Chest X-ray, PA view. Patient: 48 years old, sex F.
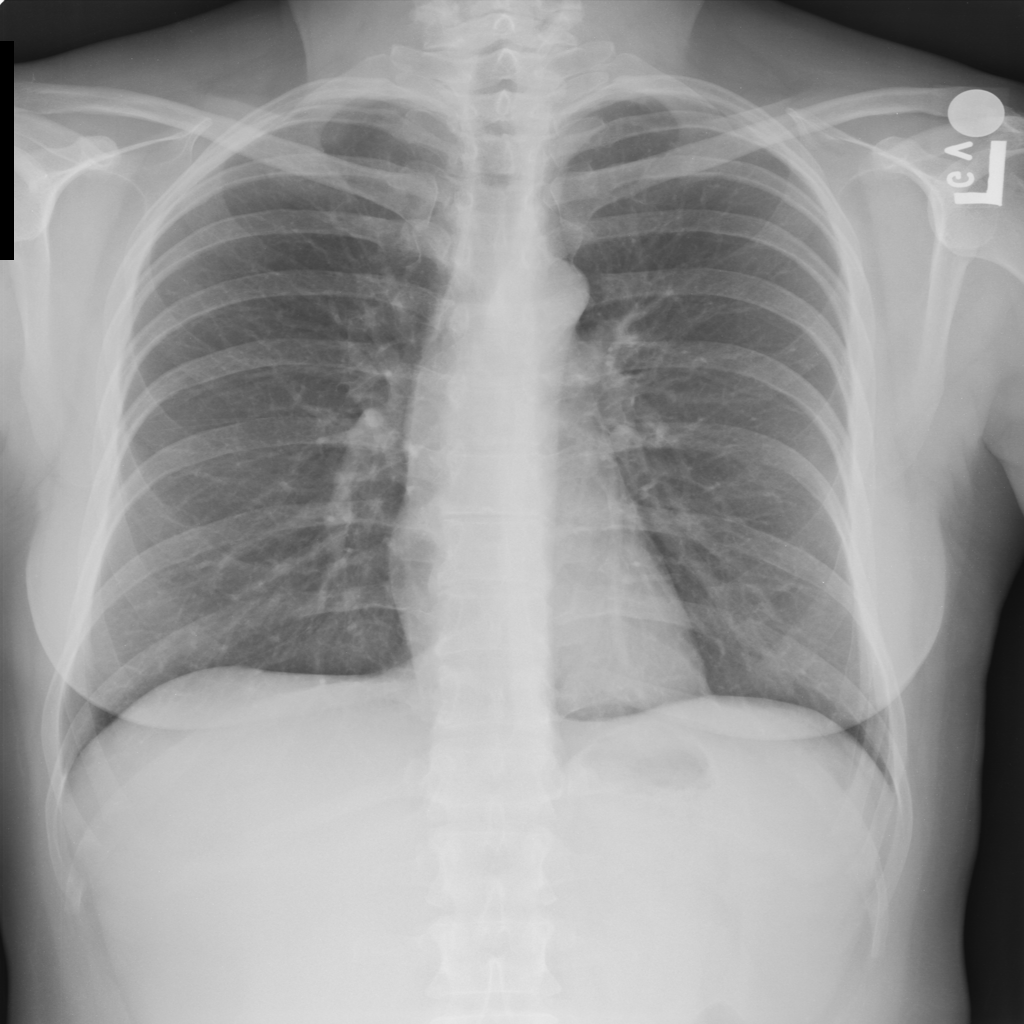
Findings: No Finding